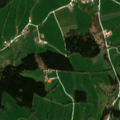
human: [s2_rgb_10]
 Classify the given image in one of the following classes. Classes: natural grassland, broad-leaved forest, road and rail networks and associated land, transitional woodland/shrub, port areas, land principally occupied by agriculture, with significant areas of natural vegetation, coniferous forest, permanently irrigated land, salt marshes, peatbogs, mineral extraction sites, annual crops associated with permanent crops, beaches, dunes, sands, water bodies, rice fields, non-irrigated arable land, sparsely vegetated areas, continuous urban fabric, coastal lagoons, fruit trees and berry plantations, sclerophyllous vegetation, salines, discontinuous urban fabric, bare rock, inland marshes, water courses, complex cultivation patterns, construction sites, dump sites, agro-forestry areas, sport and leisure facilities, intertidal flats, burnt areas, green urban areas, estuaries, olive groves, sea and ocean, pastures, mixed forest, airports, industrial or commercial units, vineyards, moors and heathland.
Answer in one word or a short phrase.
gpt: pastures, land principally occupied by agriculture, with significant areas of natural vegetation, coniferous forest, mixed forest